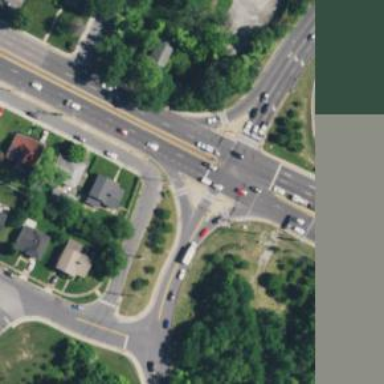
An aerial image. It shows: Asphalt road with primary link designation.